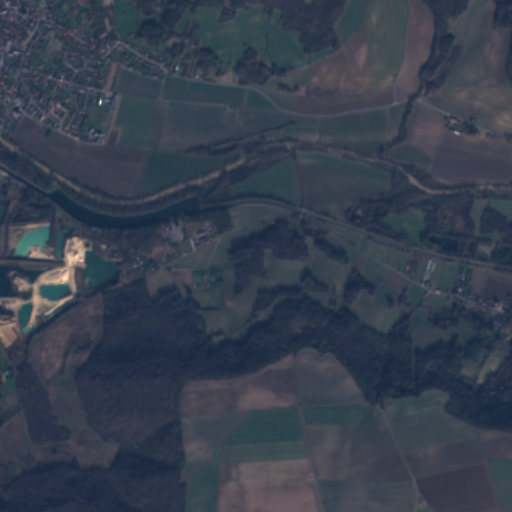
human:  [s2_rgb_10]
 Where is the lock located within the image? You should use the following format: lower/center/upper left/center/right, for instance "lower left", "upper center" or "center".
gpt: The lock is located in the center of the image.
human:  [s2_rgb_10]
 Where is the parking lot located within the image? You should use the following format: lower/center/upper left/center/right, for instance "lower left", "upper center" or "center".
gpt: The parking lot is located in the upper left of the image.
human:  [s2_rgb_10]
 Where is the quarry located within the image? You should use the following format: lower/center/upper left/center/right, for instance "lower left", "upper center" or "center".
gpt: The quarry is located in the center left of the image.
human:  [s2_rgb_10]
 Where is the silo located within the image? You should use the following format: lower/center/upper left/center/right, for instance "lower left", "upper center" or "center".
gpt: The silo is located in the center of the image.
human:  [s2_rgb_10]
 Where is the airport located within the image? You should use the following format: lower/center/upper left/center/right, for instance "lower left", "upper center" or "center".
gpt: There is no airport in the image.